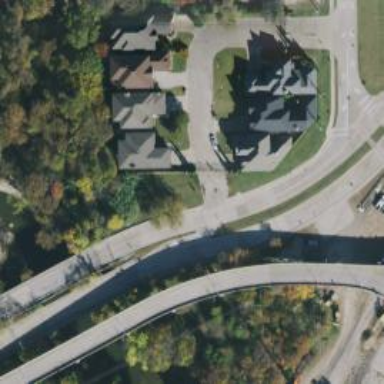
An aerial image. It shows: Secondary link road.